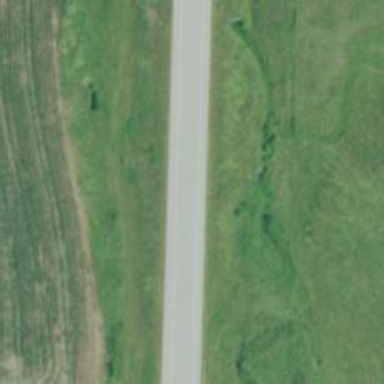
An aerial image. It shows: Asphalt trunk highway.